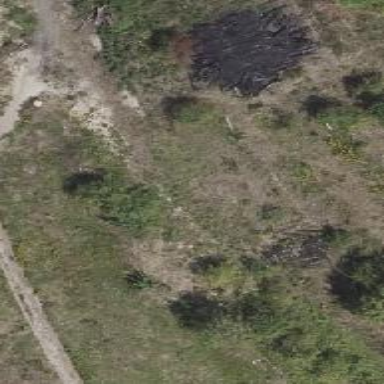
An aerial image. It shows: Abandoned railway with historical significance.